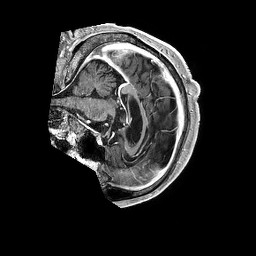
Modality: T1w
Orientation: sagittal
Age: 50
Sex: male
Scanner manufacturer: philips
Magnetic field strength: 3 T
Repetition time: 0.006768 s
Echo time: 0.003074 s